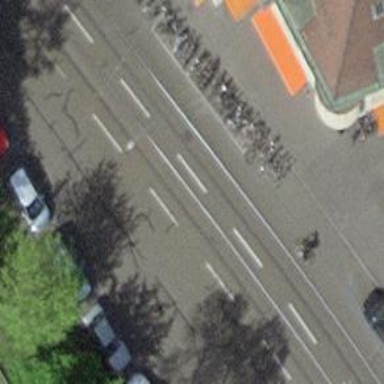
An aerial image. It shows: Bicycle parking area with stands available.